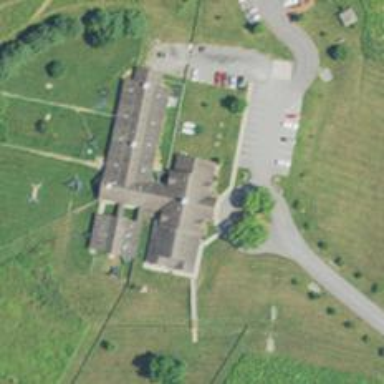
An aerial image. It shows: Animal shelter.